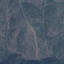
Land use / land cover class: HerbaceousVegetation